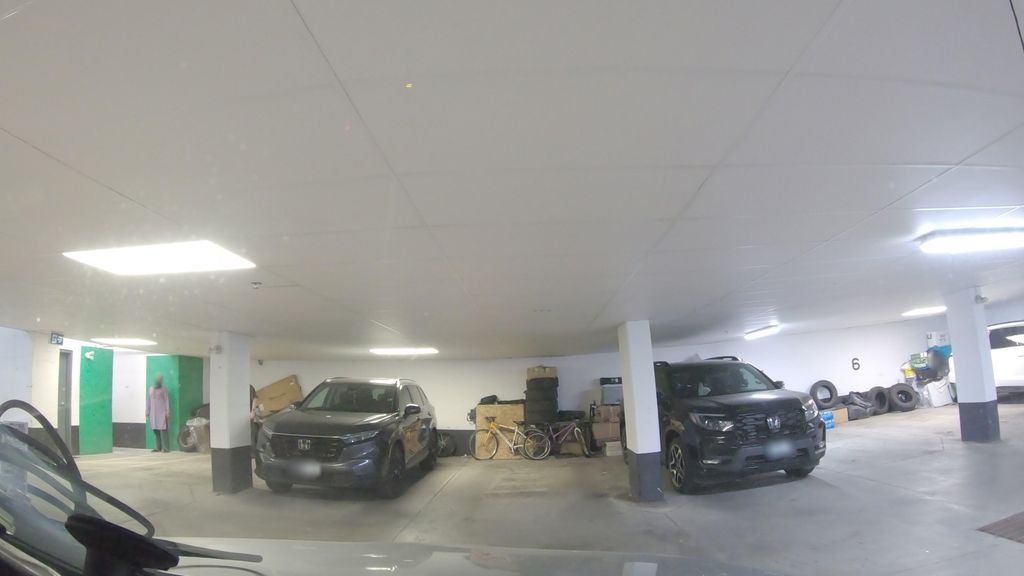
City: toronto